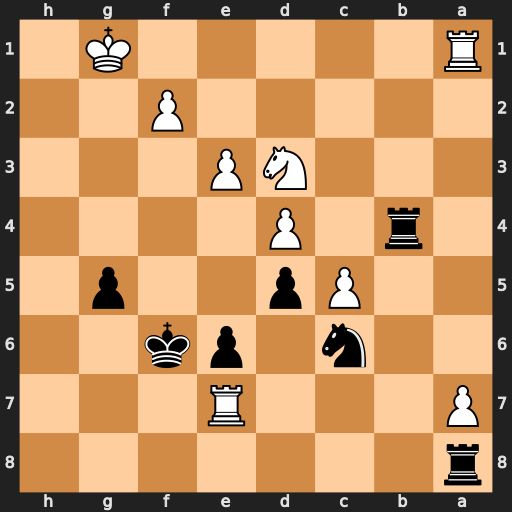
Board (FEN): r7/P3R3/2n1pk2/2Pp2p1/1r1P4/3NP3/5P2/R5K1
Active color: b
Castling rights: -
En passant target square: -
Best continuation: Kxe7 Nxb4 Nxb4